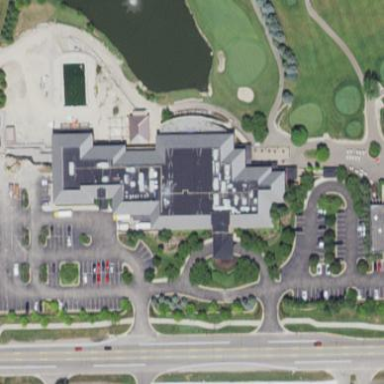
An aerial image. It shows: Building that serves as clubhouse for golf course.